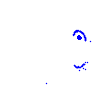
Particle: pion